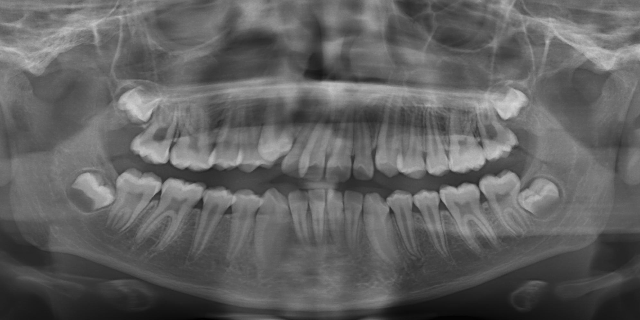
adult